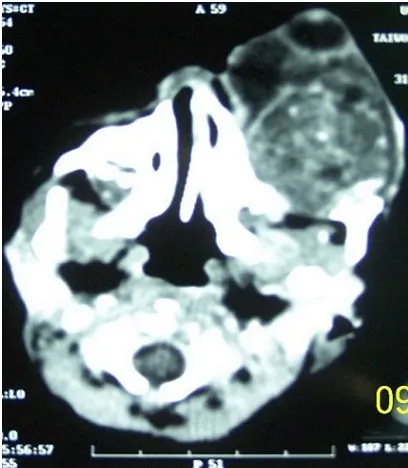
Computerised tomography showing the well circumscribed orbital tumour of mixed density with marked anterior displacement of the globe.
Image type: radiology (ct)